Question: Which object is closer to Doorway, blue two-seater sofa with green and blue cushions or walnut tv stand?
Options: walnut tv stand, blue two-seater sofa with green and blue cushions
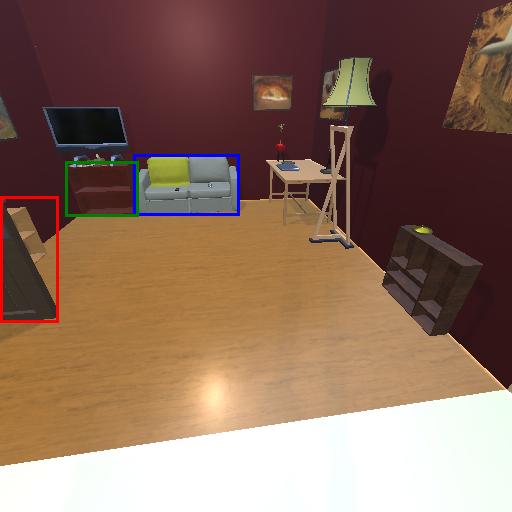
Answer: walnut tv stand